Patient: sex F, age 51
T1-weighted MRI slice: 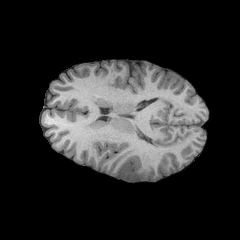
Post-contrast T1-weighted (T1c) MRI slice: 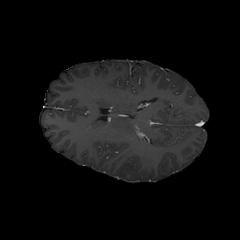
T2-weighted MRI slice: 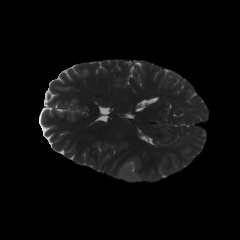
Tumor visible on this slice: yes
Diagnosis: Astrocytoma, IDH-wildtype
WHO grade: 3